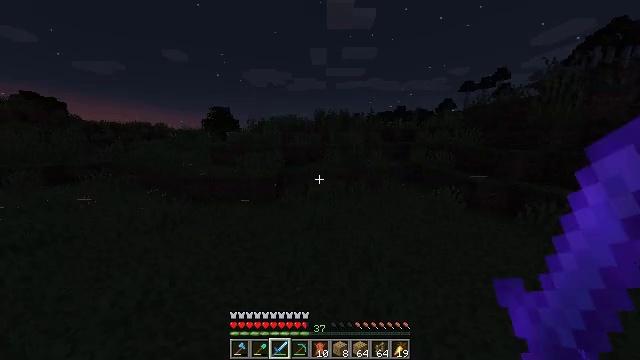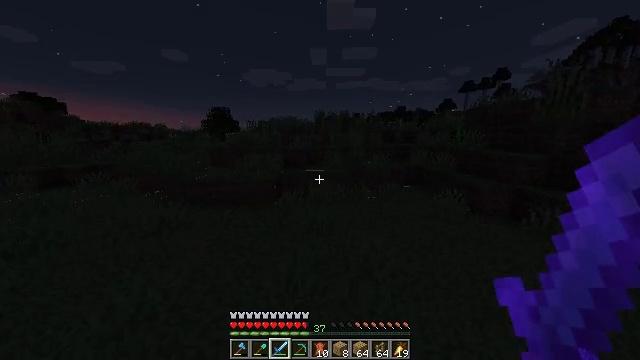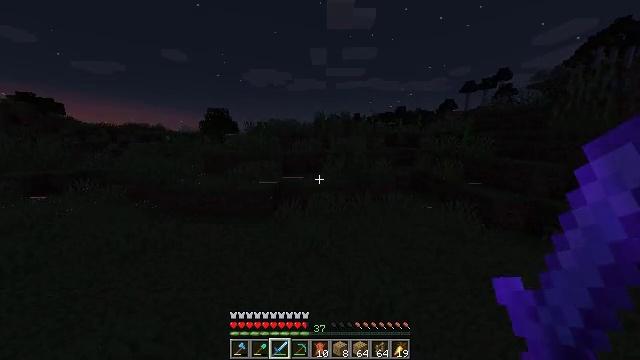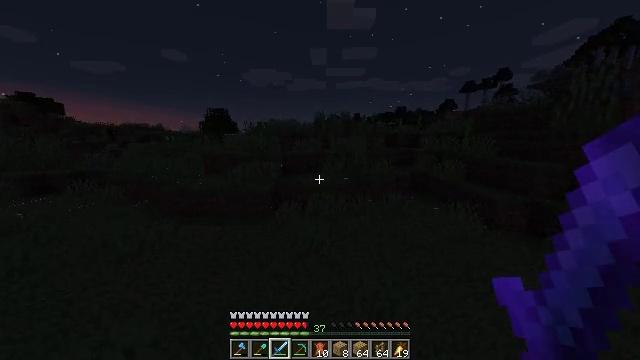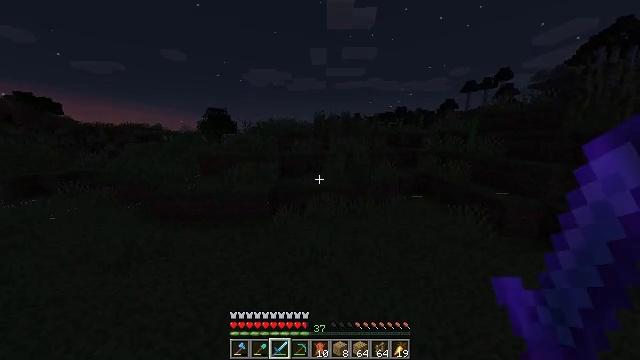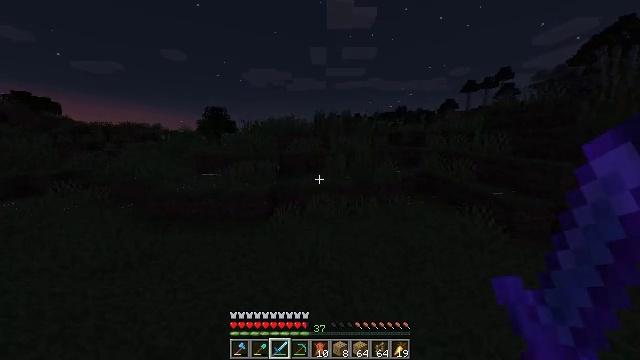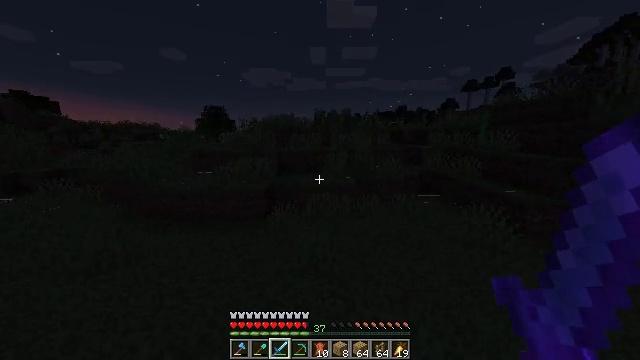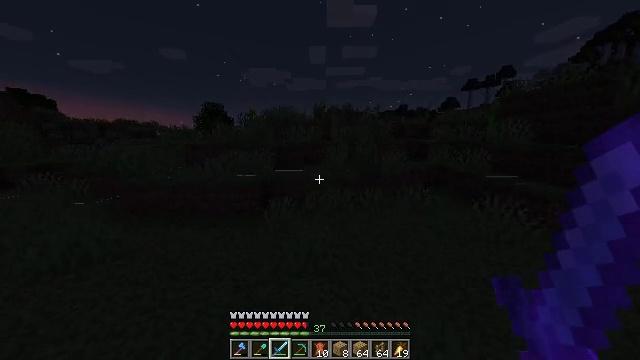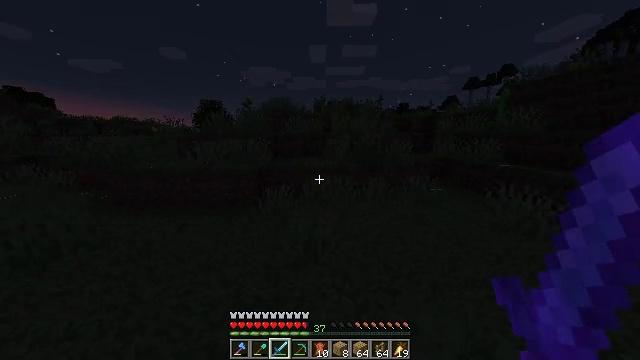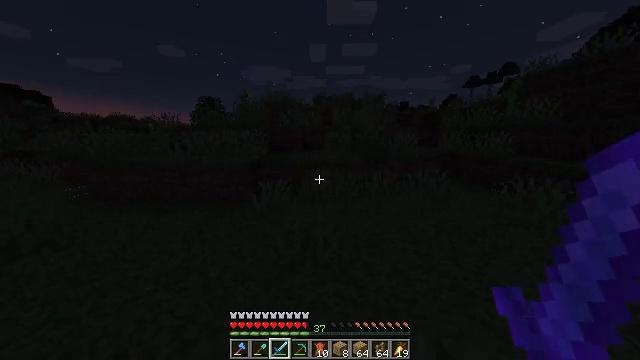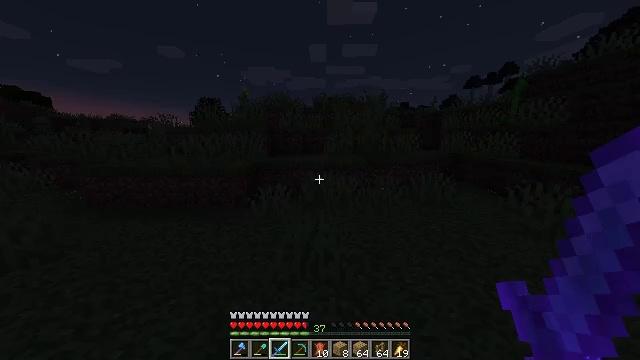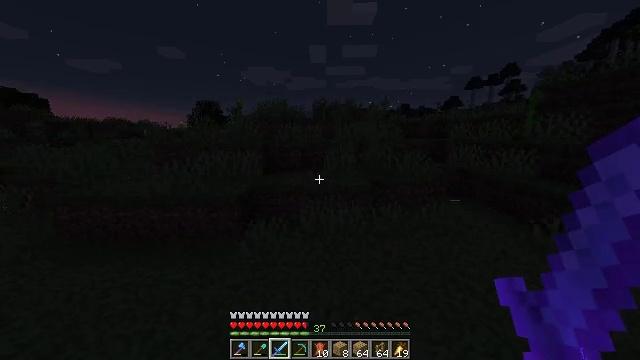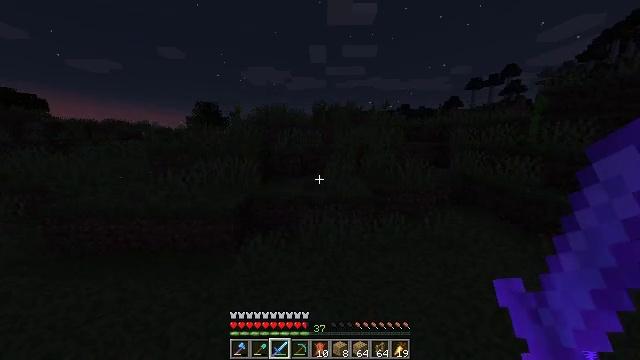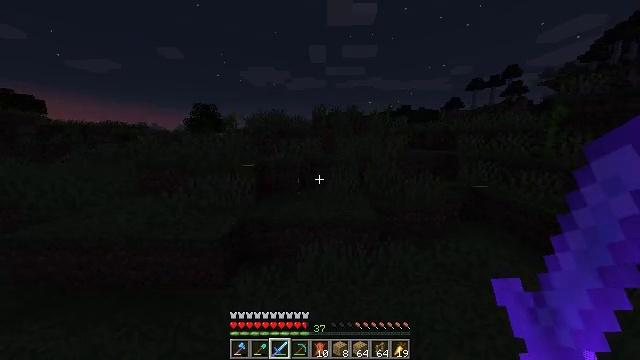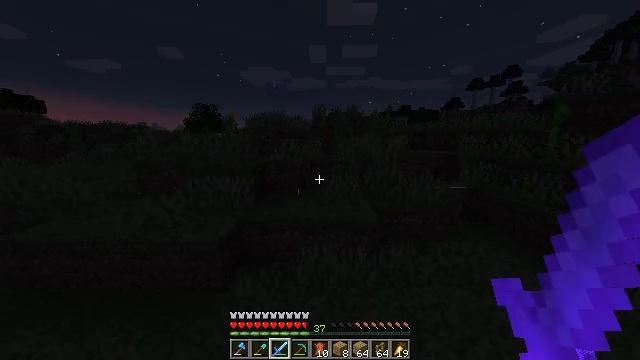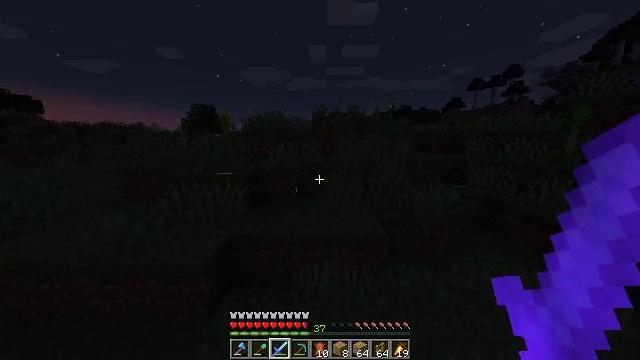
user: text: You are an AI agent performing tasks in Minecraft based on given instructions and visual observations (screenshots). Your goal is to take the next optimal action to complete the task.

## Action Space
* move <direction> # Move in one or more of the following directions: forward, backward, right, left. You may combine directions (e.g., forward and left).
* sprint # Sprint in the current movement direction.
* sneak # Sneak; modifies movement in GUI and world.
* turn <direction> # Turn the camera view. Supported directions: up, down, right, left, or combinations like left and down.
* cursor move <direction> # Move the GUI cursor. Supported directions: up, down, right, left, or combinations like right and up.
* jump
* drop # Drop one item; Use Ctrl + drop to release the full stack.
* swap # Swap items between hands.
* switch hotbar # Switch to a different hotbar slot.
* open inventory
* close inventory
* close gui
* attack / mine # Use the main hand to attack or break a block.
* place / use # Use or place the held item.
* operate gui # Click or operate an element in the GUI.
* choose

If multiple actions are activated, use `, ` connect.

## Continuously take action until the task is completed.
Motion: motion action
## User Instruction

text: Collect birch leaves from the tree.
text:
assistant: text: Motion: move forward, sprint, jump
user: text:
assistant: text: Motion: move forward, sprint, jump
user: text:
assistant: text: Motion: move forward, jump
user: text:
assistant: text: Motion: move forward, jump
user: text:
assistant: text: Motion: move forward, jump
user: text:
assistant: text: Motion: move forward, jump
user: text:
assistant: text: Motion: move forward, jump
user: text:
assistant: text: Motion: move forward, jump
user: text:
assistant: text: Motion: move forward, jump
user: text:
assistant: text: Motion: move forward, jump
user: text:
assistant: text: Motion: move forward, sprint, jump
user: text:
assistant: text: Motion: move forward, sprint, jump
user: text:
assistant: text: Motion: move forward, sprint, jump
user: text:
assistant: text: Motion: move forward, jump
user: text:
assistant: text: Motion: move forward, jump
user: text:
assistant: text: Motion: move forward, jump
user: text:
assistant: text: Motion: move forward, jump
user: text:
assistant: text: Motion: move forward, jump
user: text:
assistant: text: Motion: move forward, jump
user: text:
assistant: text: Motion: move forward, jump
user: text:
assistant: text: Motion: move forward, sprint, jump
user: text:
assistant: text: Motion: move forward, sprint, jump
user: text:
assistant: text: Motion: move forward, sprint, jump
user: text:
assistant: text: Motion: move forward, sprint, jump
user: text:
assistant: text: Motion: move forward, sprint, jump
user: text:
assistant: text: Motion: move forward, jump
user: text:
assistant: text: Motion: move forward, jump
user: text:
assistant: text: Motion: move forward, jump
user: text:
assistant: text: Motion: move forward, jump
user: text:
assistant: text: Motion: move forward, sprint, jump